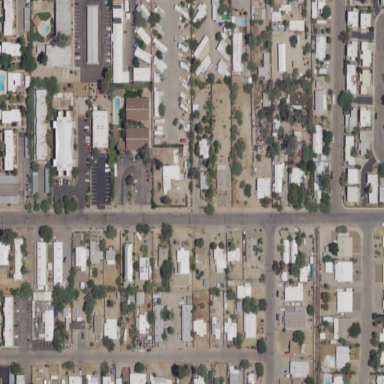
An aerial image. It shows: Residential area known as trailer park.